Question: My pop up dialog xml is:
'''
<?xml version="1.0" encoding="utf-8"?>
<LinearLayout xmlns:android="http://schemas.android.com/apk/res/android"
android:layout_width="match_parent"
android:layout_height="match_parent"
android:orientation="vertical" >
<TextView
android:id="@+id/tastePickTitle"
android:text="Select a Taste: "
android:layout_width="fill_parent"
android:layout_height="wrap_content"
android:ems="10"
android:textSize="20sp"
android:textStyle = "bold"
android:padding="5dip"
>
</TextView>
<Spinner
android:id="@+id/spinner1"
android:layout_width="match_parent"
android:layout_height="wrap_content"
android:entries="@array/taste_array"
/>
<View
android:layout_width="fill_parent"
android:layout_height="30dp">
</View>
<TextView
android:id="@+id/ammountPickTitle"
android:text="How much taste: "
android:layout_width="fill_parent"
android:layout_height="wrap_content"
android:ems="10"
android:textSize="20sp"
android:textStyle = "bold"
android:padding="5dip"
>
</TextView>
<Spinner
android:id="@+id/spinner2"
android:layout_width="match_parent"
android:layout_height="wrap_content"
android:entries="@array/ammount_array"
/>
<LinearLayout
android:layout_width="match_parent"
android:layout_height="wrap_content"
android:orientation="horizontal" >
<Button
android:id="@+id/addTasteButton"
android:layout_width="fill_parent"
android:layout_height="wrap_content"
android:text="Add"
android:onClick="addTasteNow" />
<Button
android:id="@+id/cancelButton"
android:layout_width="fill_parent"
android:layout_height="wrap_content"
android:text="Cancel"
android:onClick="cancelTaste" />
</LinearLayout>
</LinearLayout>
'''
But when I look at the pop up dialog it shows like this:

I want both buttons next to each other.
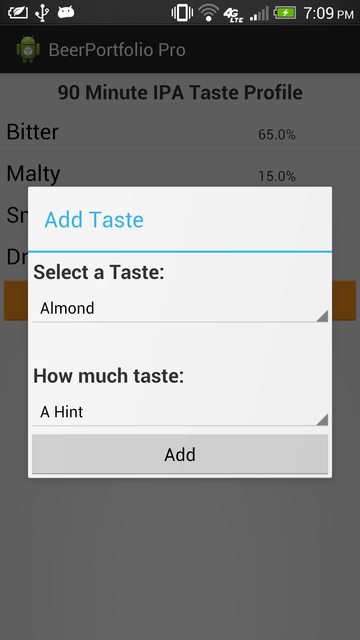
Answer: You have 'android:layout_width="fill_parent"' for your first Button. It should be 'wrap_content' or use 'weight's. Your first 'Button' is taking up all of the available space. If they are 'wrap_content' then they will take up the space they need. If you want them to have an even amount of space then you can do something like give the 'LinearLayout' parent a 'weightSum' of 2 and give each a 'weight' of 1. When you use 'weight's set 'layout_width' to 0dp for a 'horizontal orientation' and 'height' to 0 dp for a 'vertical orientation'
so your 'LinearLayout' for your 'Button's may look like
'''
<LinearLayout
android:layout_width="match_parent"
android:layout_height="wrap_content"
android:orientation="horizontal"
android:weightSum="2" >
<Button
android:id="@+id/addTasteButton"
android:layout_width="0dp"
android:layout_height="wrap_content"
android:text="Add"
android:onClick="addTasteNow"
android:weight="1" />
<Button
android:id="@+id/cancelButton"
android:layout_width="0dp"
android:layout_height="wrap_content"
android:text="Cancel"
android:onClick="cancelTaste"
android:weight="1" />
</LinearLayout>
'''